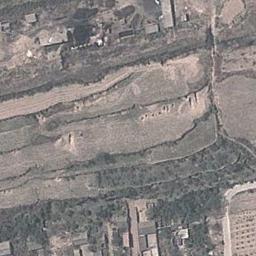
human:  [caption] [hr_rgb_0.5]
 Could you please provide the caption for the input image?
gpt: The green plants are on the terrace .

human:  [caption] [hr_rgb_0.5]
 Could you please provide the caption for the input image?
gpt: There are several houses in a large layer of brown and green mixed terraces .

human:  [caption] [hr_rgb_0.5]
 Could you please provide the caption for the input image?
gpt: The bare terrace is next to some houses and trees .

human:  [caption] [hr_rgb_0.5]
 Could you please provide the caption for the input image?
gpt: There are no crops on the terraces in the picture .

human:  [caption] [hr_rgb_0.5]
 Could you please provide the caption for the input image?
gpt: There are some buildings beside the terraces .